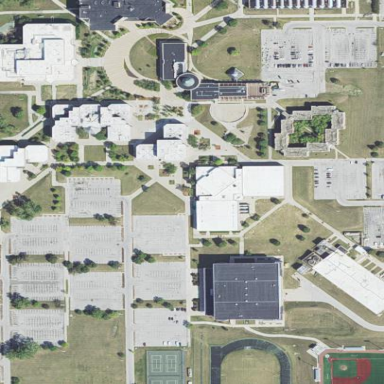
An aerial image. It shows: University.